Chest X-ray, PA view. Patient: 49 years old, sex M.
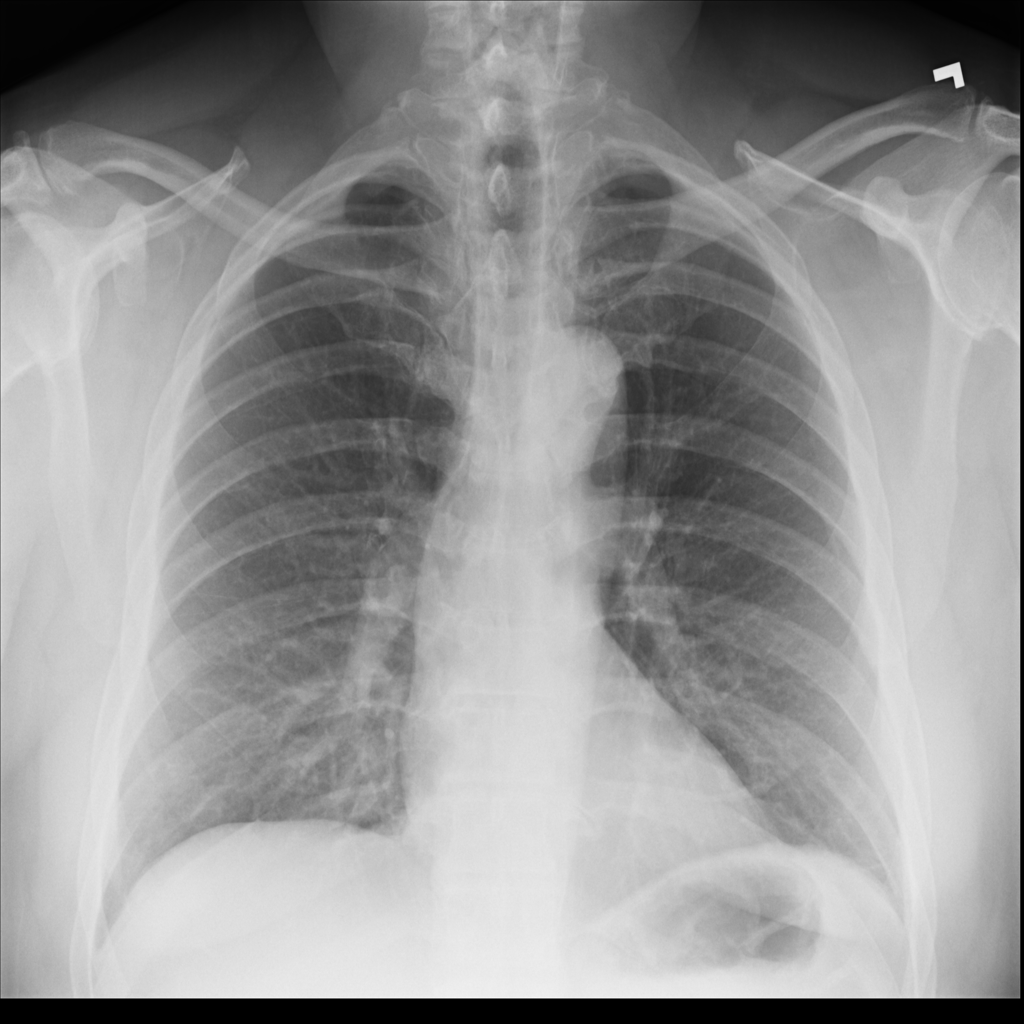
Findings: Infiltration